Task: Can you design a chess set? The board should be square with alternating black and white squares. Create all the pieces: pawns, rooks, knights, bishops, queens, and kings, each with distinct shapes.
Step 309:
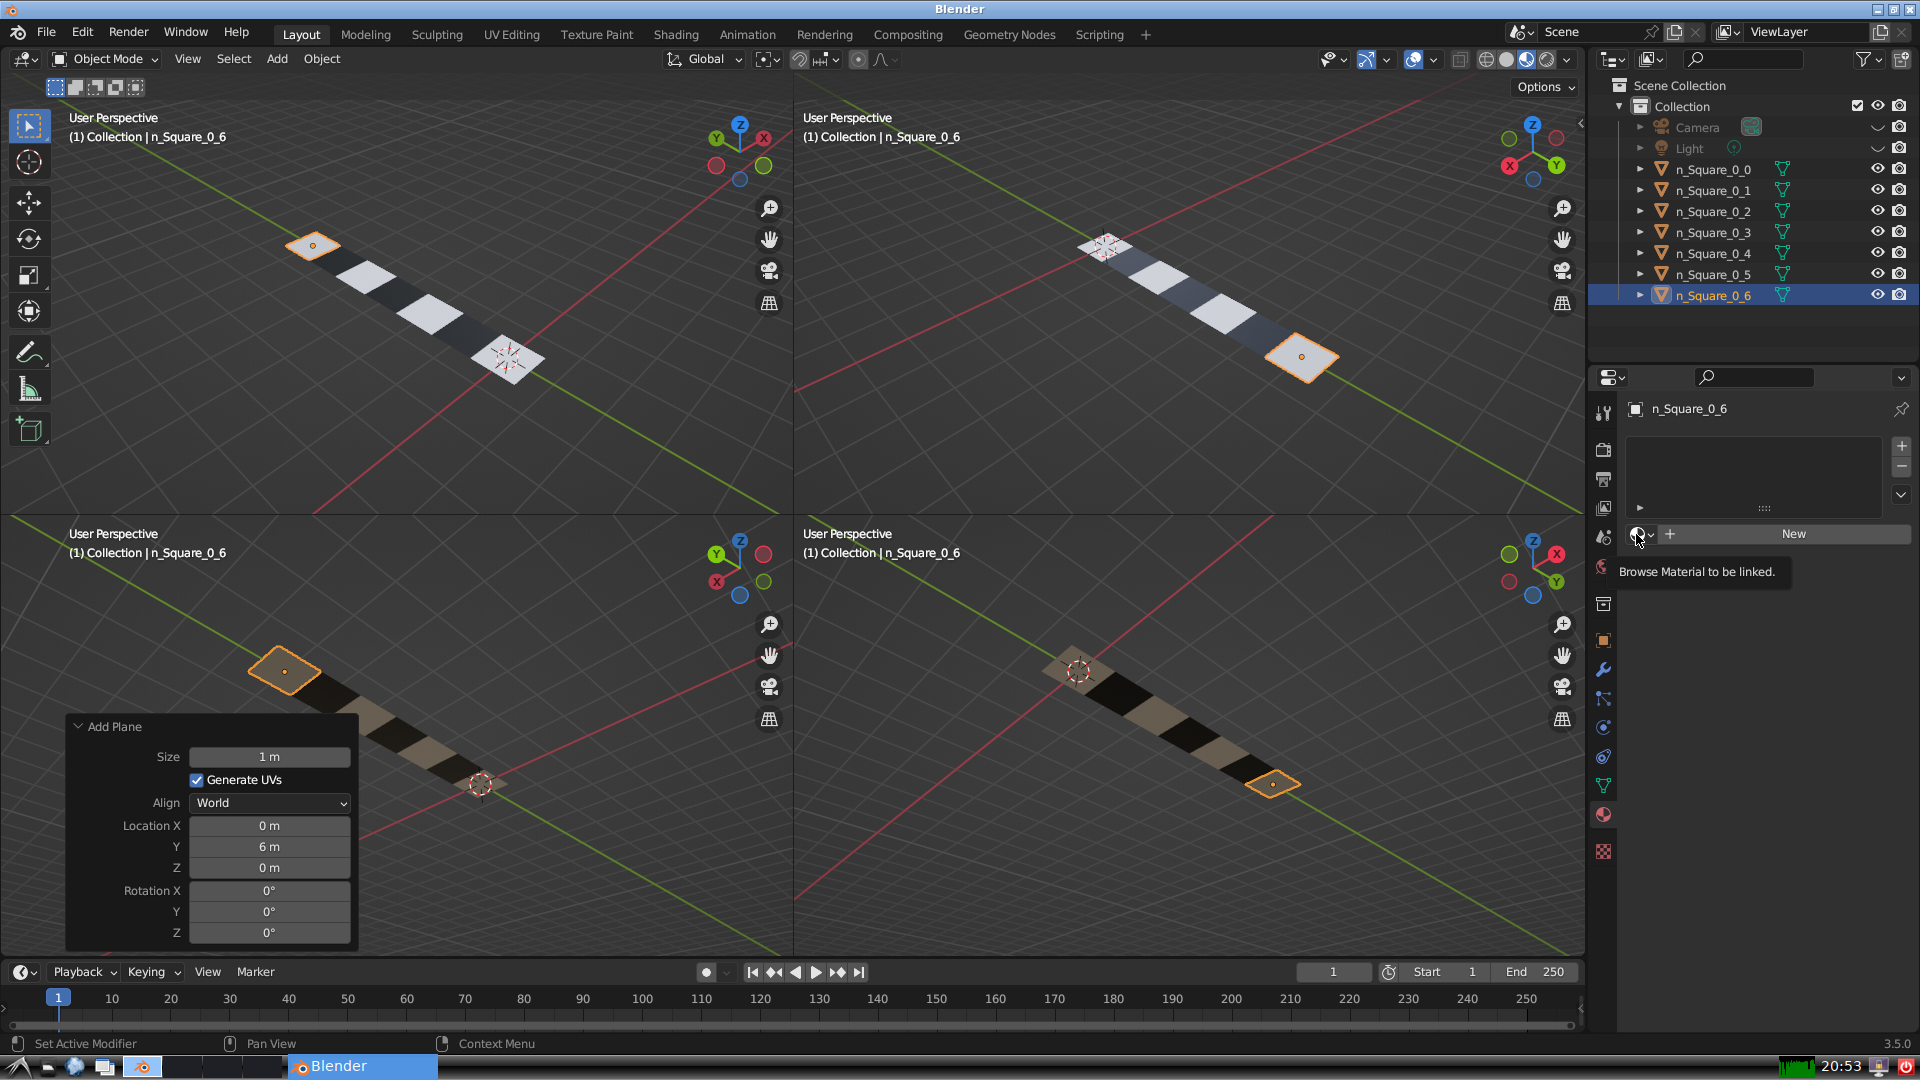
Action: click: no